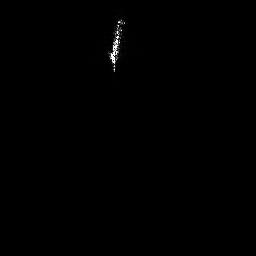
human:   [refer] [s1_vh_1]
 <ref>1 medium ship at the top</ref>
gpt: <box>[[40, 5, 48, 27, 0]]</box>